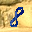
Label: 8